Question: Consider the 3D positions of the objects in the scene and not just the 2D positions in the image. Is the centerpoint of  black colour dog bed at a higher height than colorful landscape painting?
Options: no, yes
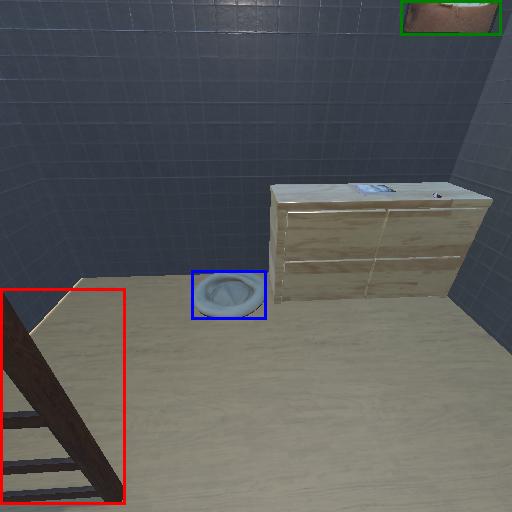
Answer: no